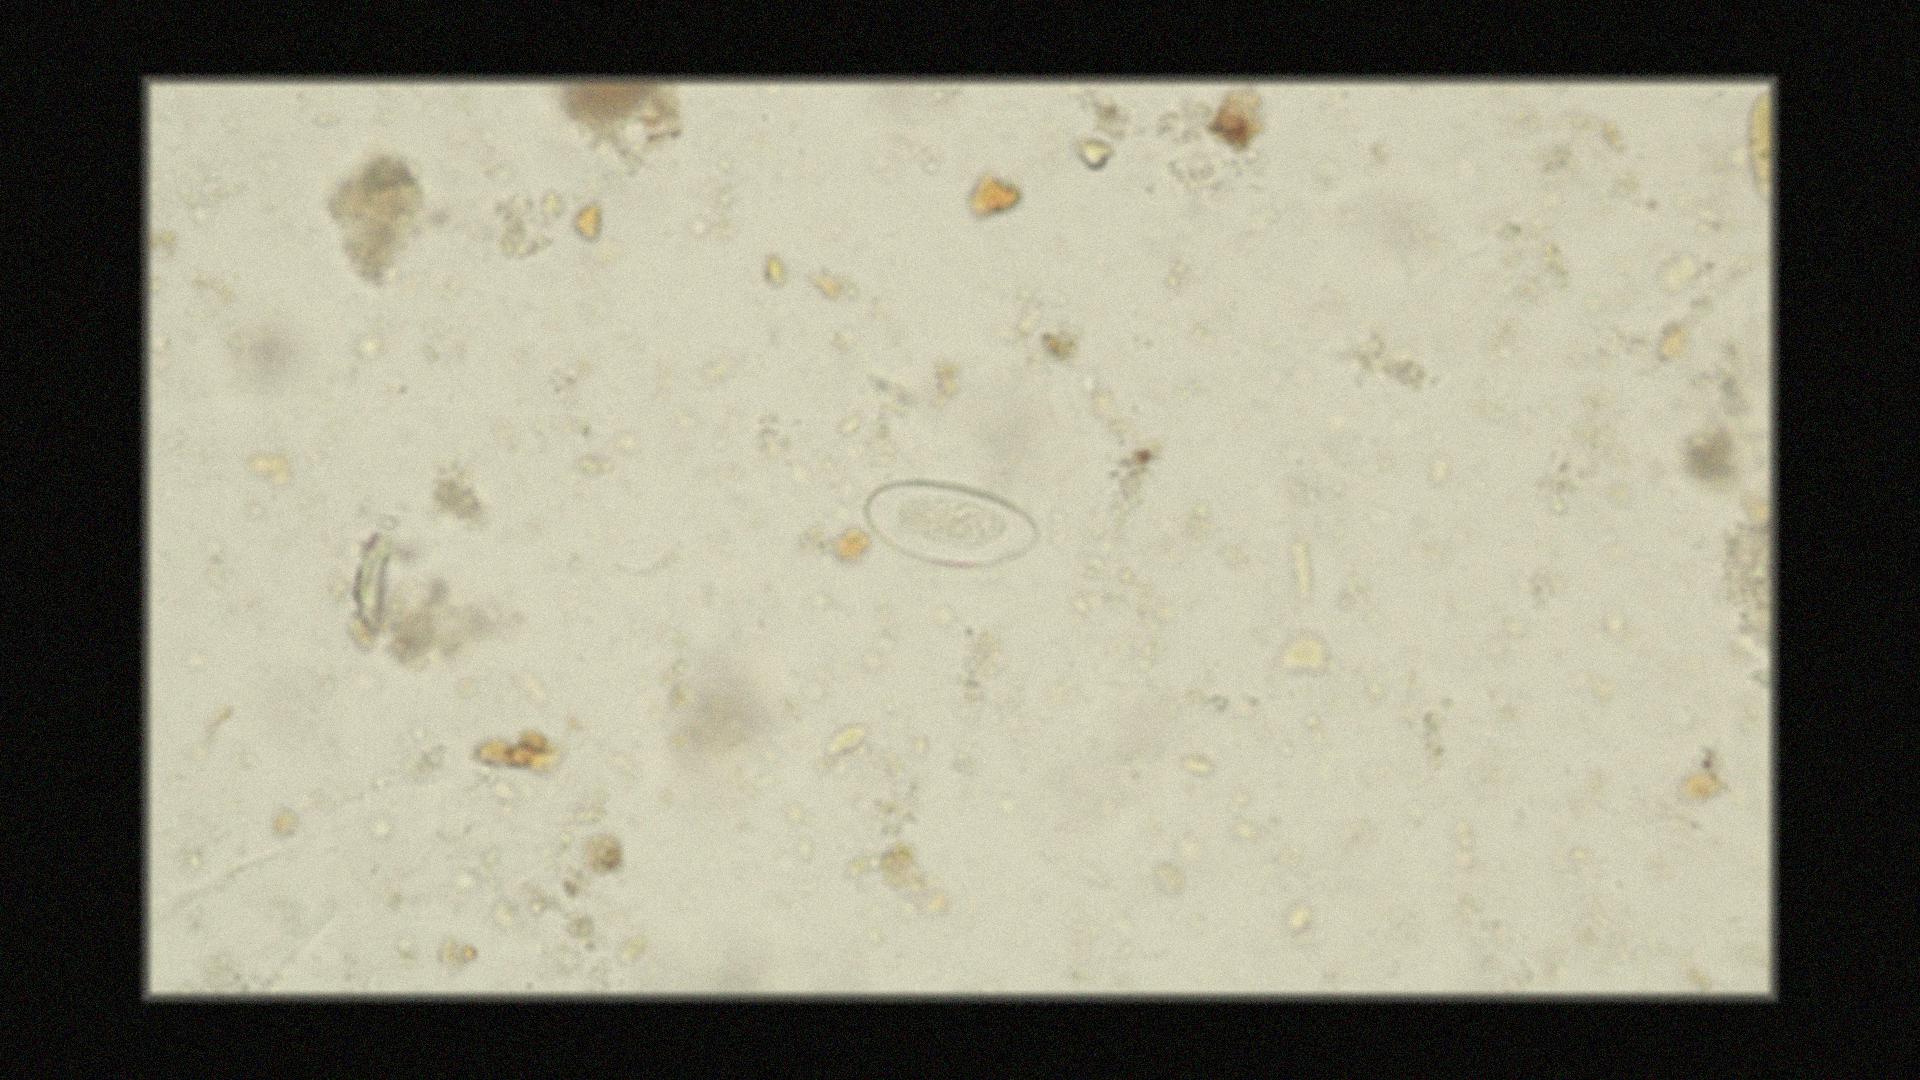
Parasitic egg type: Enterobius vermicularis